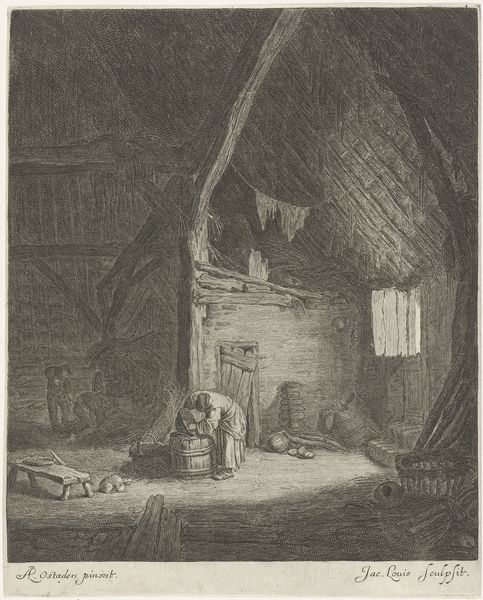
Titel: Boereninterieur
Künstler: Jacob (1620-ca.1673) Louys
Standort: Amsterdam
Institution: Rijksmuseum
Schlagwörter: femme, fenetre, toit, plafond, tonneau, banc, grenier, lessive, seau, sau